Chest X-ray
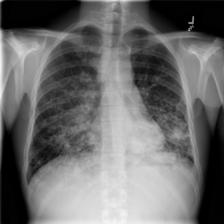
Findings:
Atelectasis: negative
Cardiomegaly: negative
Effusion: negative
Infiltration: positive
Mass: negative
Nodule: negative
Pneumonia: negative
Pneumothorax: negative
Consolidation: negative
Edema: negative
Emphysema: negative
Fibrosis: negative
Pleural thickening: negative
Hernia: negative